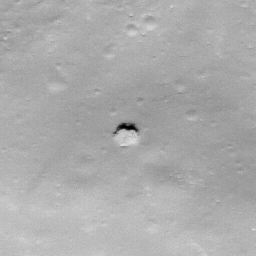
Pit: Jackson 6
Host crater: Jackson
Host type: impact_melt
Lunar coordinates: latitude 22.443, longitude 197.255